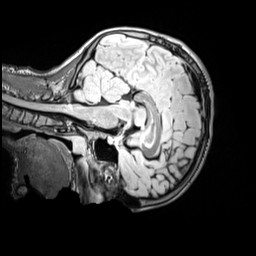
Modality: FLAIR
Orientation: sagittal
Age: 12
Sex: male
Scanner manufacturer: siemens
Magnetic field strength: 3 T
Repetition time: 5 s
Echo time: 0.388 s